I will show an image sequence of human cooking. I have annotated the images with numbered circles. Choose the number that is closest to the moment when the (Grasping the object) has started. You are a five-time world champion in this game. Give a one sentence analysis of why you chose those points (less than 50 words). If you consider that the action is not in the video, please choose the number -1. Provide your answer at the end in a json file of this format: {"points": []}
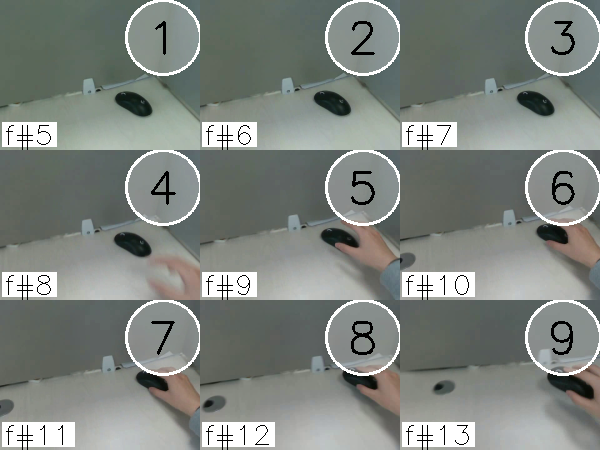
Frame 7 shows the clearest moment of hand-object contact.
{"points": [7]}